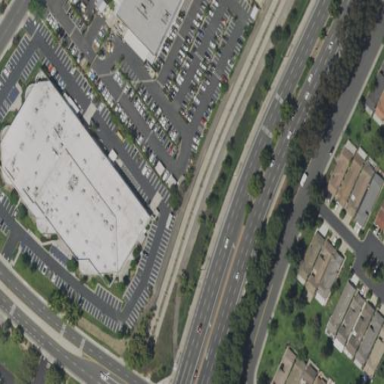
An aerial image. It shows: Commercial building.